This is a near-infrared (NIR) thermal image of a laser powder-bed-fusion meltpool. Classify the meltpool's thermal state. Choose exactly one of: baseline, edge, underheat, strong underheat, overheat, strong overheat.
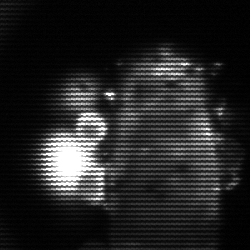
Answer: strong underheat